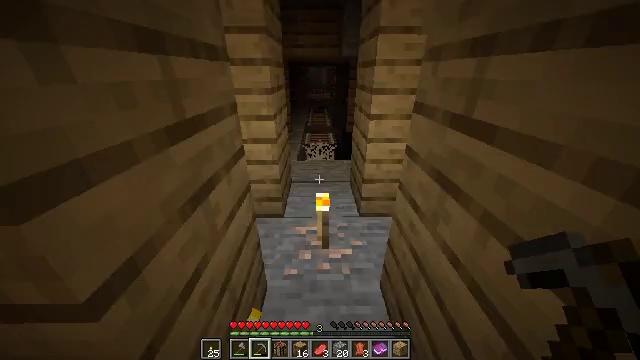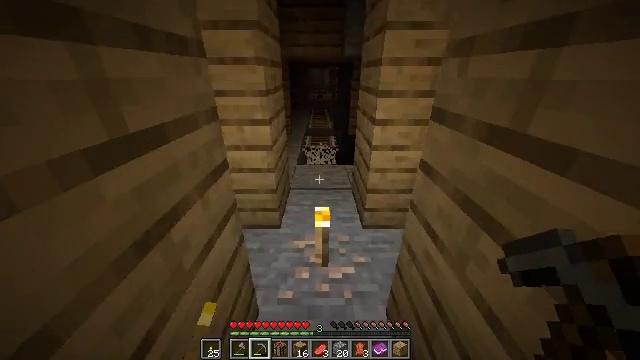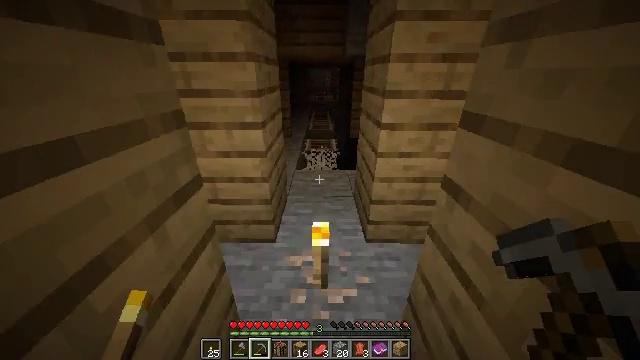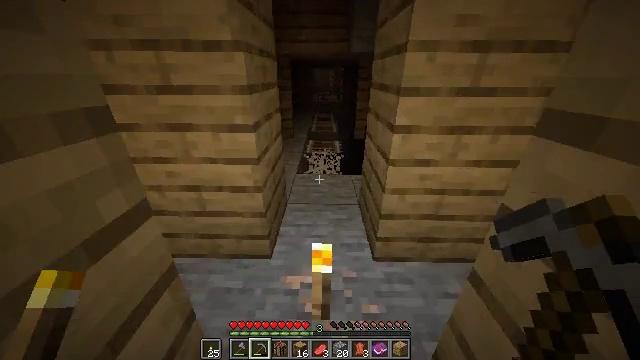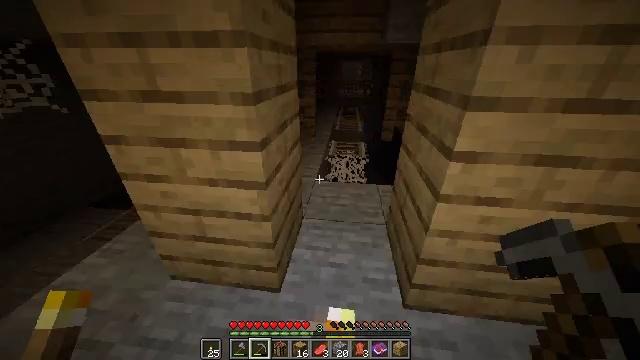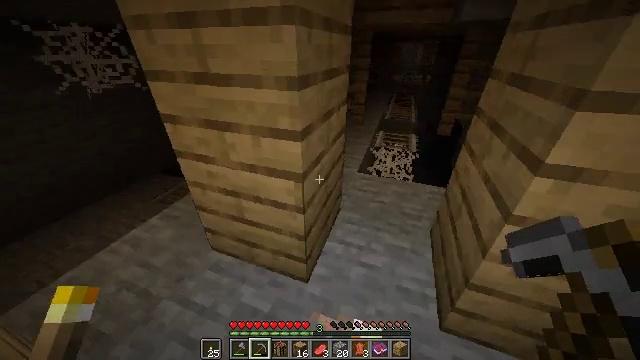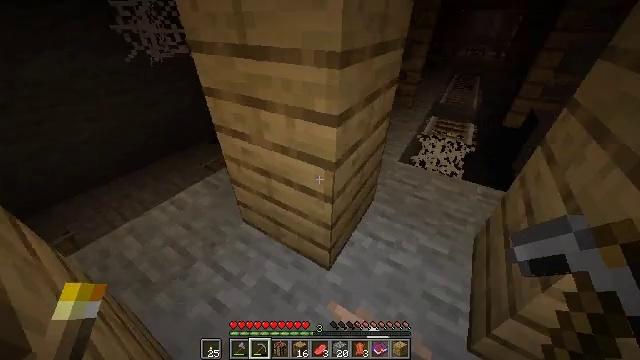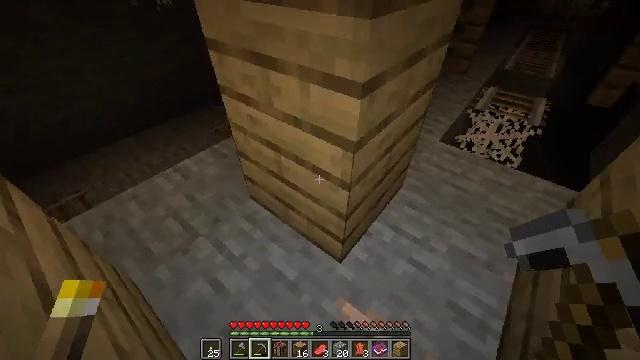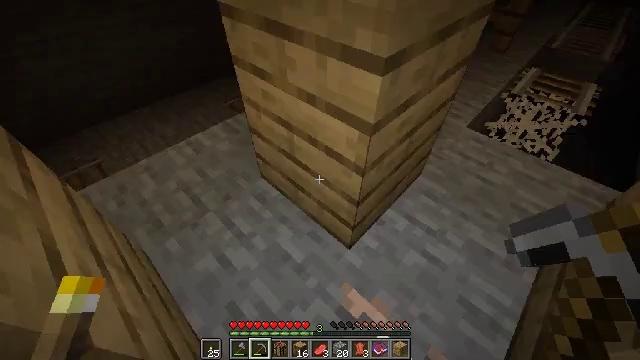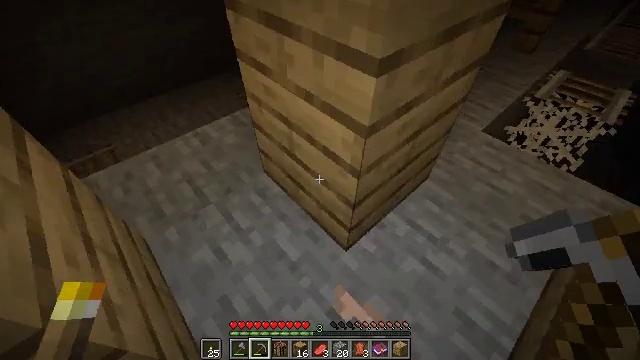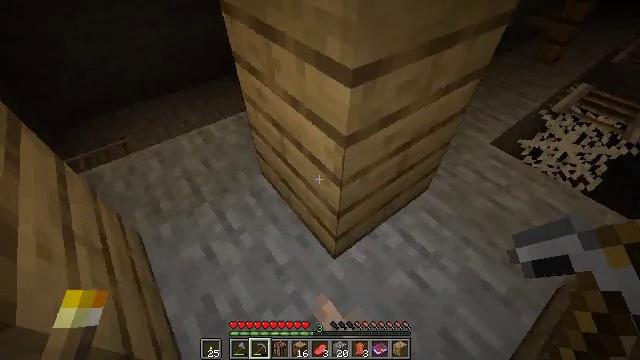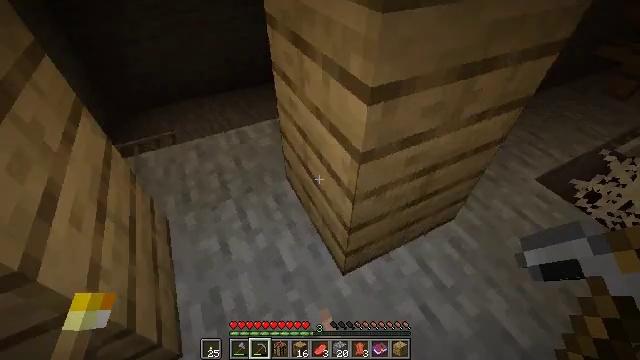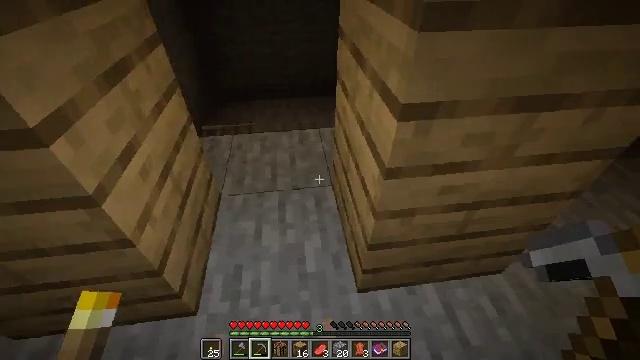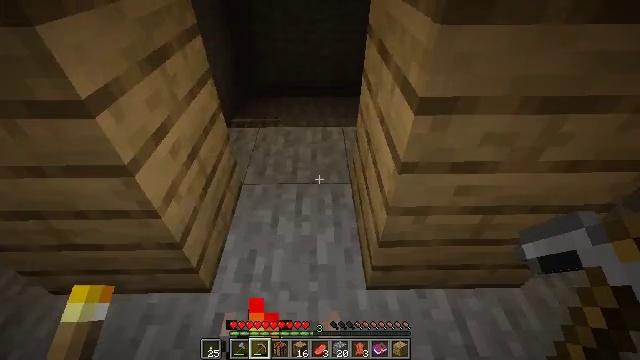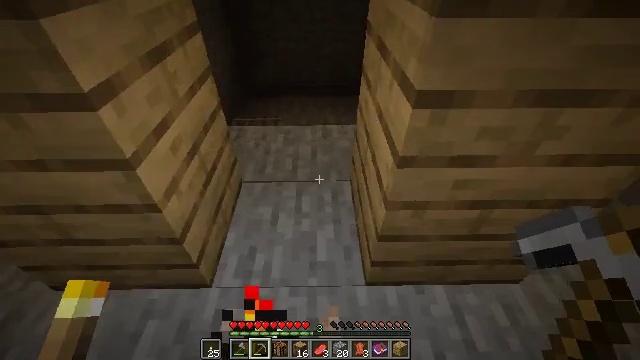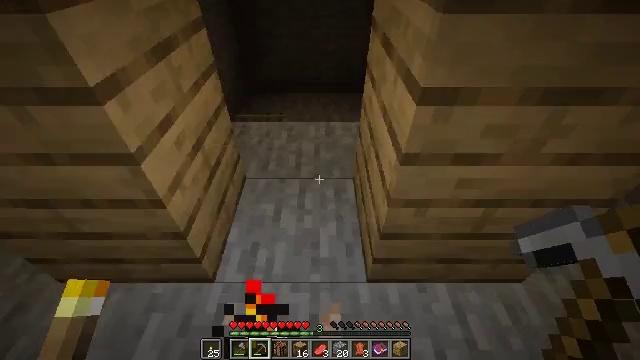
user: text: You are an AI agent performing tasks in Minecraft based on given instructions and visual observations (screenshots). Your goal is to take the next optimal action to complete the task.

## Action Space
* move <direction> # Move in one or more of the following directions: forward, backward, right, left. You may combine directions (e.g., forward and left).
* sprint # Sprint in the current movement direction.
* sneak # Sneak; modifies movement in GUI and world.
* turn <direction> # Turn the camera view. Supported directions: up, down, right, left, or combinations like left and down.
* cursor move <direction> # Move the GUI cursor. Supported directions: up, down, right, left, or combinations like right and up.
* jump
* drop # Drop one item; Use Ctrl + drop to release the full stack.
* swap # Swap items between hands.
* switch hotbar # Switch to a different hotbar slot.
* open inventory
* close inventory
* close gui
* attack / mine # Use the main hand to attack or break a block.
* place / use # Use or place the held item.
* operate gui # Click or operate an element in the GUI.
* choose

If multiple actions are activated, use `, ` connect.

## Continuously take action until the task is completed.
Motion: motion action
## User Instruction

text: Remove the torch from its spot.
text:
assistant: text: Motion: move forward, sprint
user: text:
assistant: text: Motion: move forward, sprint
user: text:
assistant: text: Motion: move forward, sprint
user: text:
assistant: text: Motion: move forward, sprint, turn left and down
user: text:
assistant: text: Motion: sprint, turn left and down
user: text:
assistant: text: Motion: turn left and down
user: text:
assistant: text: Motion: turn left and down
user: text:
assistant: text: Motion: turn left and down
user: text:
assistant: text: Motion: move right, turn left
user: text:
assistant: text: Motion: move right, turn left
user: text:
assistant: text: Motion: move right, turn left and up
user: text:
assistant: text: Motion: turn left and up
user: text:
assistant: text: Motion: turn left
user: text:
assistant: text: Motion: no_op
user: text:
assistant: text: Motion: no_op
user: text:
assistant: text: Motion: turn left and down
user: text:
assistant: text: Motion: turn left and down, attack / mine
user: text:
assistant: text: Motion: turn left and down, attack / mine
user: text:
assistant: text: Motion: turn left and down, attack / mine
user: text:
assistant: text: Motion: attack / mine
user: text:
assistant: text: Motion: attack / mine
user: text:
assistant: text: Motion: turn up, attack / mine
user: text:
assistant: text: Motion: attack / mine